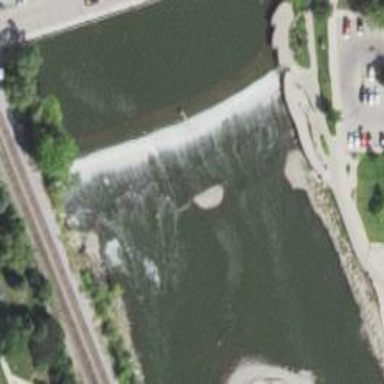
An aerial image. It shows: Dam across waterway.